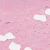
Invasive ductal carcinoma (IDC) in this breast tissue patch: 0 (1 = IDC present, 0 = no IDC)